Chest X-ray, PA view. Patient: 39 years old, sex M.
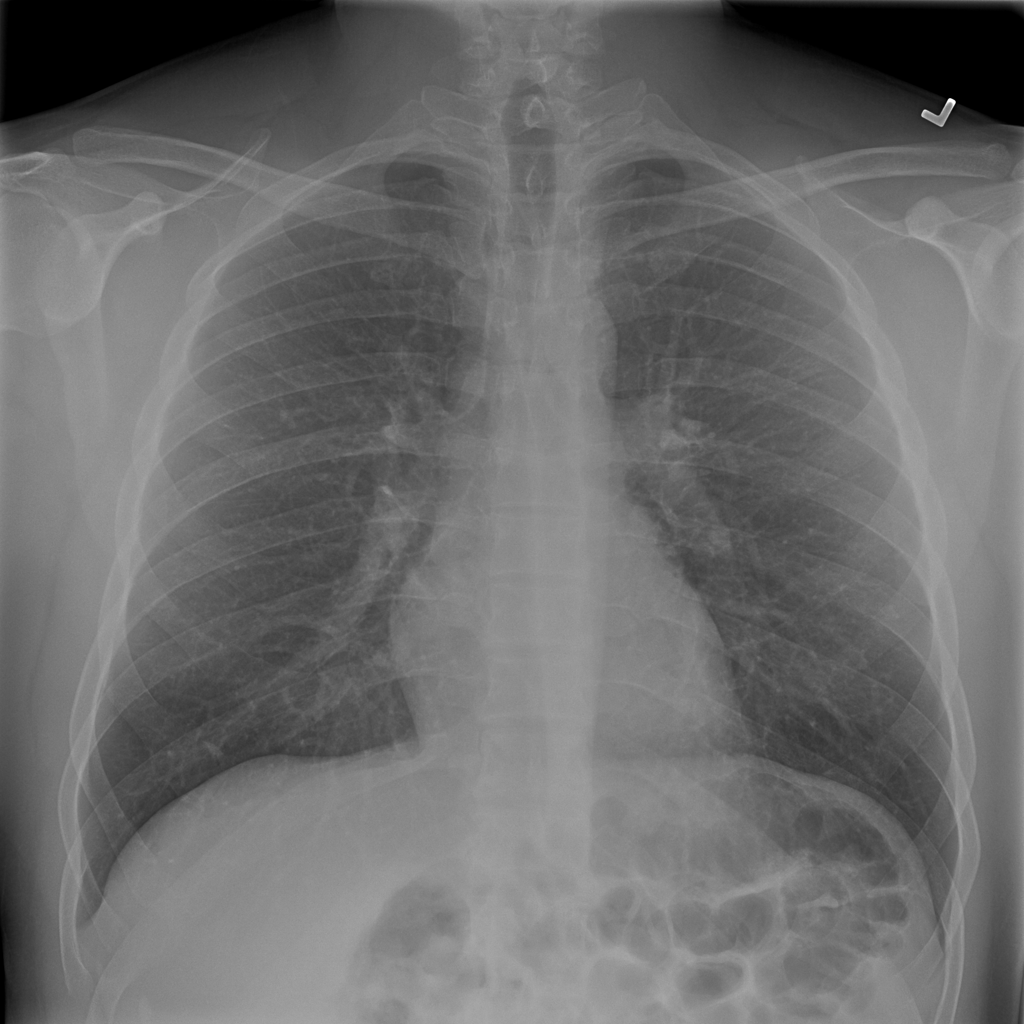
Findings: No Finding